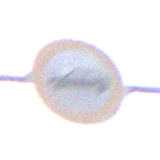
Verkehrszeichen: VerbotPersonenkraftwagen
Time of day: SunriseSunset
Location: Outdoor (Urban)
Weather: PartlyCloudy
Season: NotSpecified
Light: Natural